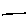
Label: line